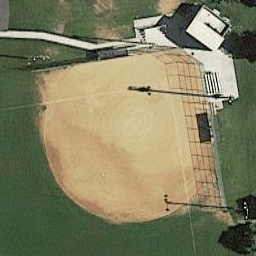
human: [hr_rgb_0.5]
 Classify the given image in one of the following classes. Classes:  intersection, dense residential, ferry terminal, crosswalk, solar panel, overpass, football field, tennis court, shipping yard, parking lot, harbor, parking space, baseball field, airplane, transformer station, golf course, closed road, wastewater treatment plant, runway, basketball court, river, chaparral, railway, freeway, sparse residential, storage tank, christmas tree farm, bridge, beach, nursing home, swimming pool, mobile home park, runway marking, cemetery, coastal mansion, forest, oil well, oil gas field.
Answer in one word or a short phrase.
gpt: baseball field